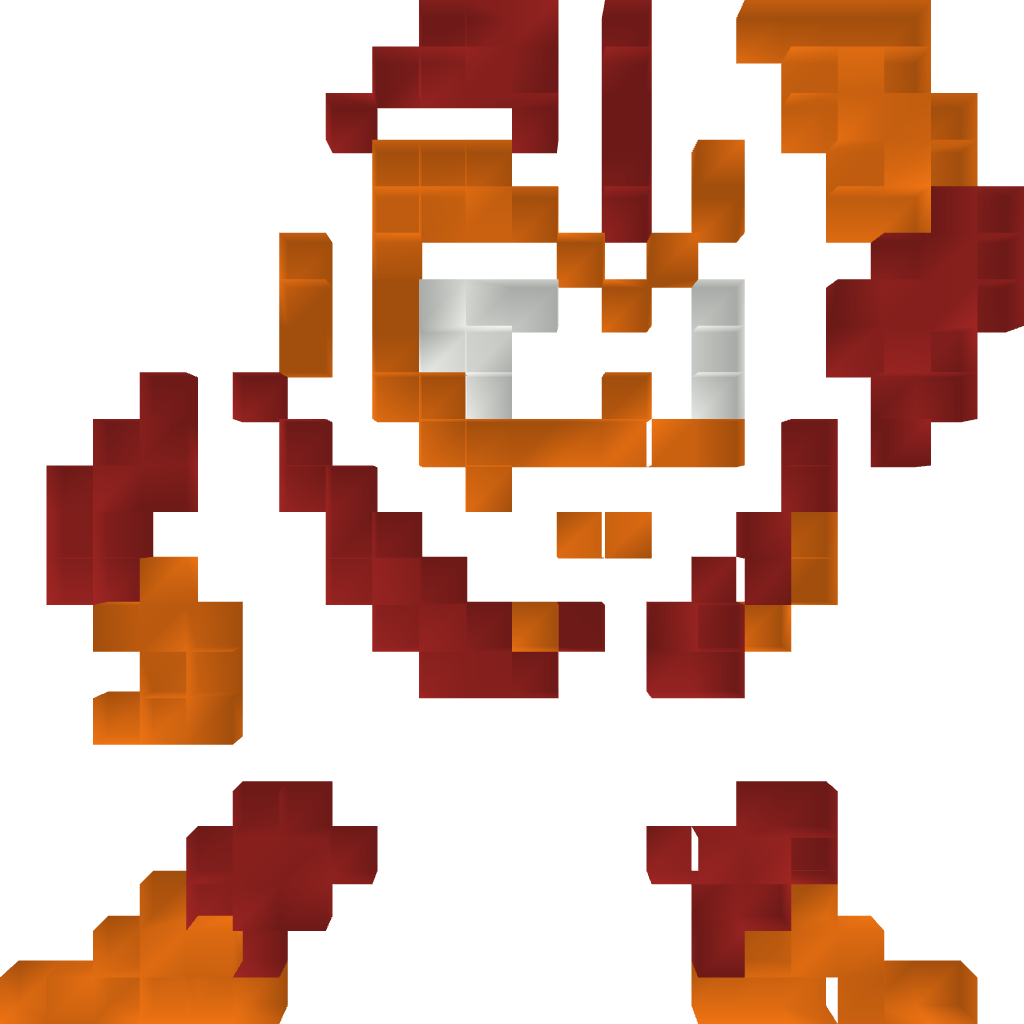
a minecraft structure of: Bombman (ErnieCIII)